Question: I am getting following error while installing the application on my device. I have given correct application identifier in Entitlement.plist. See the attached snapshot of the error coming in. Any clue?

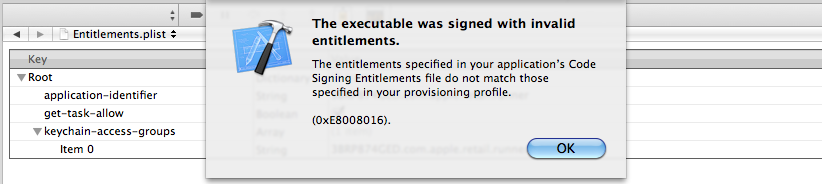
Answer: Sometimes it appears when you update to a new iOS version without restarting. I'd try to restart XCode or even the Mac.